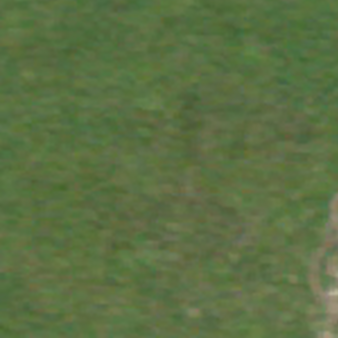
Label: other